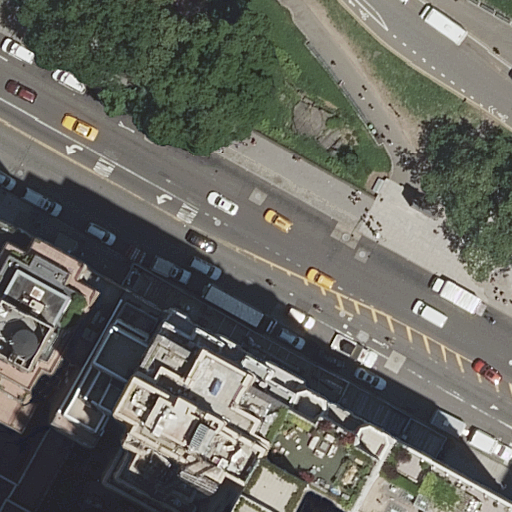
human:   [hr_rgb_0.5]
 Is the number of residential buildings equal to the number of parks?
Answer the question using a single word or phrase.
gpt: no

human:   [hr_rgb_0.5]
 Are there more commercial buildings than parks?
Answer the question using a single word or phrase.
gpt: no

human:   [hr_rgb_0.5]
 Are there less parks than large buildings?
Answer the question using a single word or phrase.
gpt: yes

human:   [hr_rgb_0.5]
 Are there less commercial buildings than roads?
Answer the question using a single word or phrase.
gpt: yes

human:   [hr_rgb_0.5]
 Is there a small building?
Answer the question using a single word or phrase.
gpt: no

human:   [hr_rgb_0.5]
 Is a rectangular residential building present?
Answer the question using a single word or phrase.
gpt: yes

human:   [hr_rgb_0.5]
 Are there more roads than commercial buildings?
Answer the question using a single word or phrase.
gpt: yes

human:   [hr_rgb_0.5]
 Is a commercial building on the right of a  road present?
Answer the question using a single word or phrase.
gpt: no

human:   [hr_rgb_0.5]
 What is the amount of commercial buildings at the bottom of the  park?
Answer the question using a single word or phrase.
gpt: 0

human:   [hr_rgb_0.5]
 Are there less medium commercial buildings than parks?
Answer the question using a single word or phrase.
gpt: yes

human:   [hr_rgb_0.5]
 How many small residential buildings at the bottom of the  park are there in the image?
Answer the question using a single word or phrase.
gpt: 0

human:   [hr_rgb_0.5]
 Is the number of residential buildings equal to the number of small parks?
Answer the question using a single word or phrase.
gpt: no

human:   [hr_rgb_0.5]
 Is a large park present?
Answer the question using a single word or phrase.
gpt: yes

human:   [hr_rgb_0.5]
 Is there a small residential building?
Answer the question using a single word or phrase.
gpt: no

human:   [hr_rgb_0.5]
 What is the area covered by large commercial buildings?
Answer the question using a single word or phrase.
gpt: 0m2

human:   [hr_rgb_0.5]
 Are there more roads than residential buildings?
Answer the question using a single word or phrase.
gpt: yes

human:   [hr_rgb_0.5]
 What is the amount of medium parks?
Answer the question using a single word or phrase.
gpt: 0

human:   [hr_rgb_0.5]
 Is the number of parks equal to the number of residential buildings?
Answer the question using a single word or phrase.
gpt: no

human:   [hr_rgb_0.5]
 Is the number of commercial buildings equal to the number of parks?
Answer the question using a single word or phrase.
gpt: no

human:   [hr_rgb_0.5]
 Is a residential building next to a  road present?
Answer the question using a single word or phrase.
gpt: yes

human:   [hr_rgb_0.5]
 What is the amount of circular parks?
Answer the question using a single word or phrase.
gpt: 0

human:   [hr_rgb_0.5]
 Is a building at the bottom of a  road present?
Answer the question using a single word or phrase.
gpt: yes

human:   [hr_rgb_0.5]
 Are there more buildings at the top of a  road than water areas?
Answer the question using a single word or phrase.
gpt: no

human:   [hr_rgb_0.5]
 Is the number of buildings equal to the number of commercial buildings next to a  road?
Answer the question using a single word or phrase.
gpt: no

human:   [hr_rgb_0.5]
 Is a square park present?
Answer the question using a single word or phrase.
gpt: no

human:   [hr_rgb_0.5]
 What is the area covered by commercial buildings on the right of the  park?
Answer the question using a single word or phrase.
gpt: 0m2

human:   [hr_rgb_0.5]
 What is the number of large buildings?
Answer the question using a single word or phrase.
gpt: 2

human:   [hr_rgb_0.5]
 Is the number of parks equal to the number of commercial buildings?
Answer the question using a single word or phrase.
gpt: no

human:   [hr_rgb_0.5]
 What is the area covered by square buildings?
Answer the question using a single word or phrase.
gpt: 0m2

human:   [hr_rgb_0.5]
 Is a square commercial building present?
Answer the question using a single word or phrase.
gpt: no

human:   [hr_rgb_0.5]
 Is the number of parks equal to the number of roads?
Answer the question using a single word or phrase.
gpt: no

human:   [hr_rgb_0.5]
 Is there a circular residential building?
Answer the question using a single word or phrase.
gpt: no

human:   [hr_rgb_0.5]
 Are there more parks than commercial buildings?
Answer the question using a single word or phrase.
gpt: yes

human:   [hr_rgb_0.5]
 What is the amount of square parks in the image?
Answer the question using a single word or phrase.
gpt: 0

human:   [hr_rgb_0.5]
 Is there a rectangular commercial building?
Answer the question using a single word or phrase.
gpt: no

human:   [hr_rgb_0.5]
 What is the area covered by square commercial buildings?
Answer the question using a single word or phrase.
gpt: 0m2